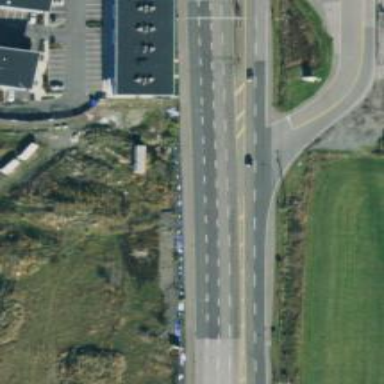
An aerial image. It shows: Asphalt road designated as trunk highway.